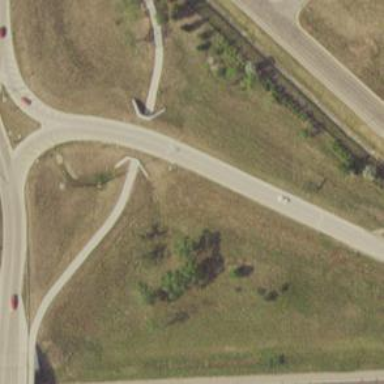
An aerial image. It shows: Motorway link with Diverging Diamond Interchange (DDI) junction.